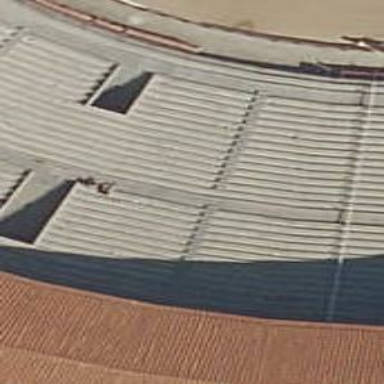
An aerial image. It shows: Bleachers located on concrete-roofed building with skillion-shaped roof.